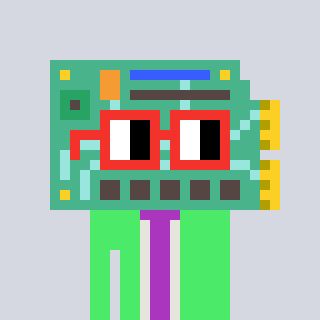
a pixel art character with square red glasses, a chipboard-shaped head and a teal-colored body on a cool background